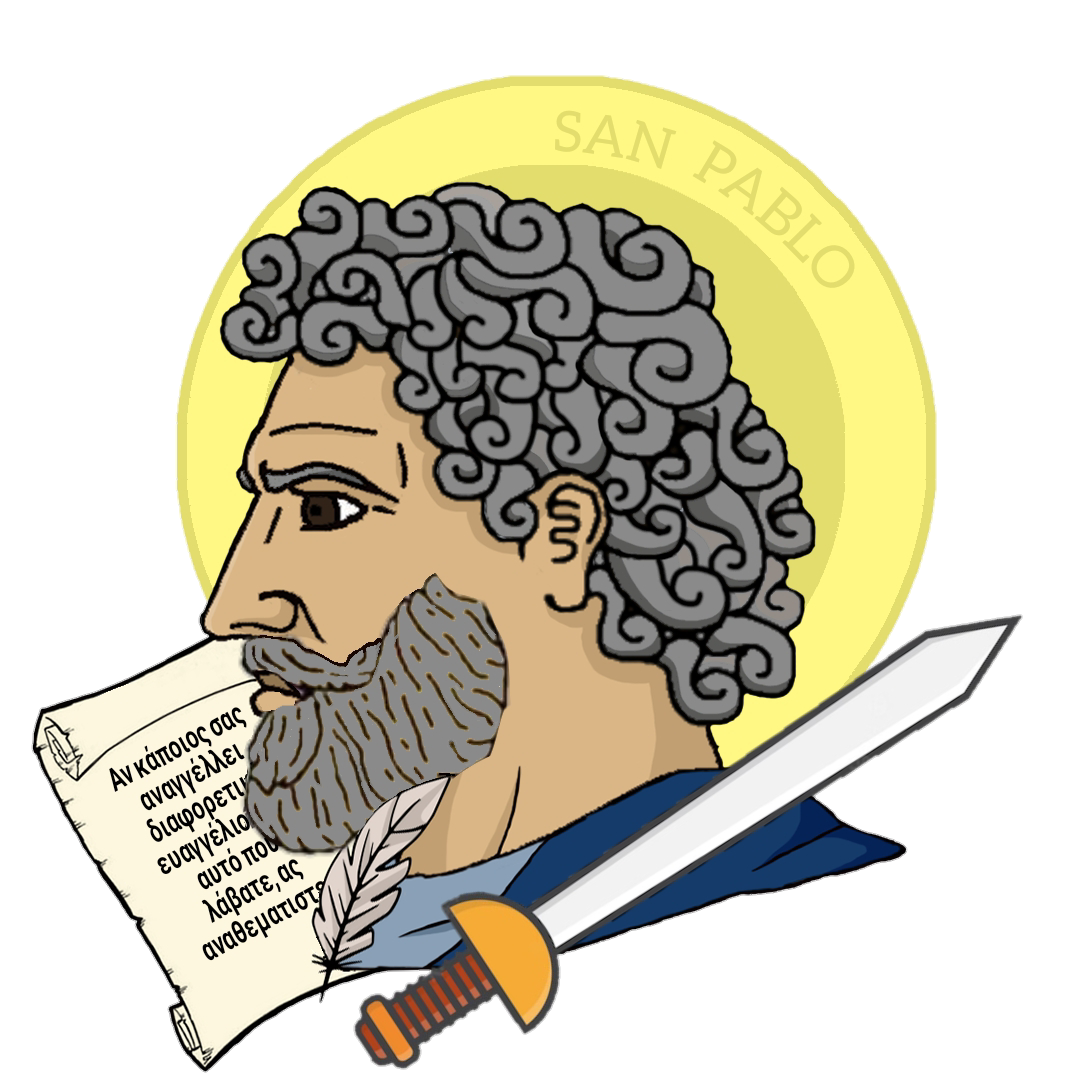
Label: 4_Yes_Chad